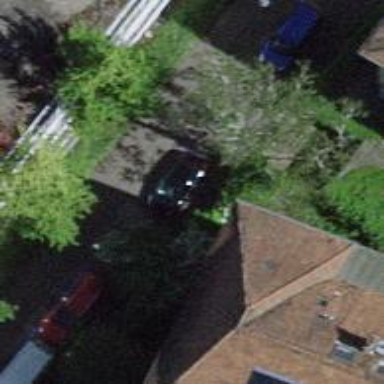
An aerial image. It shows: Garden adorned with trees.